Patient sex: M
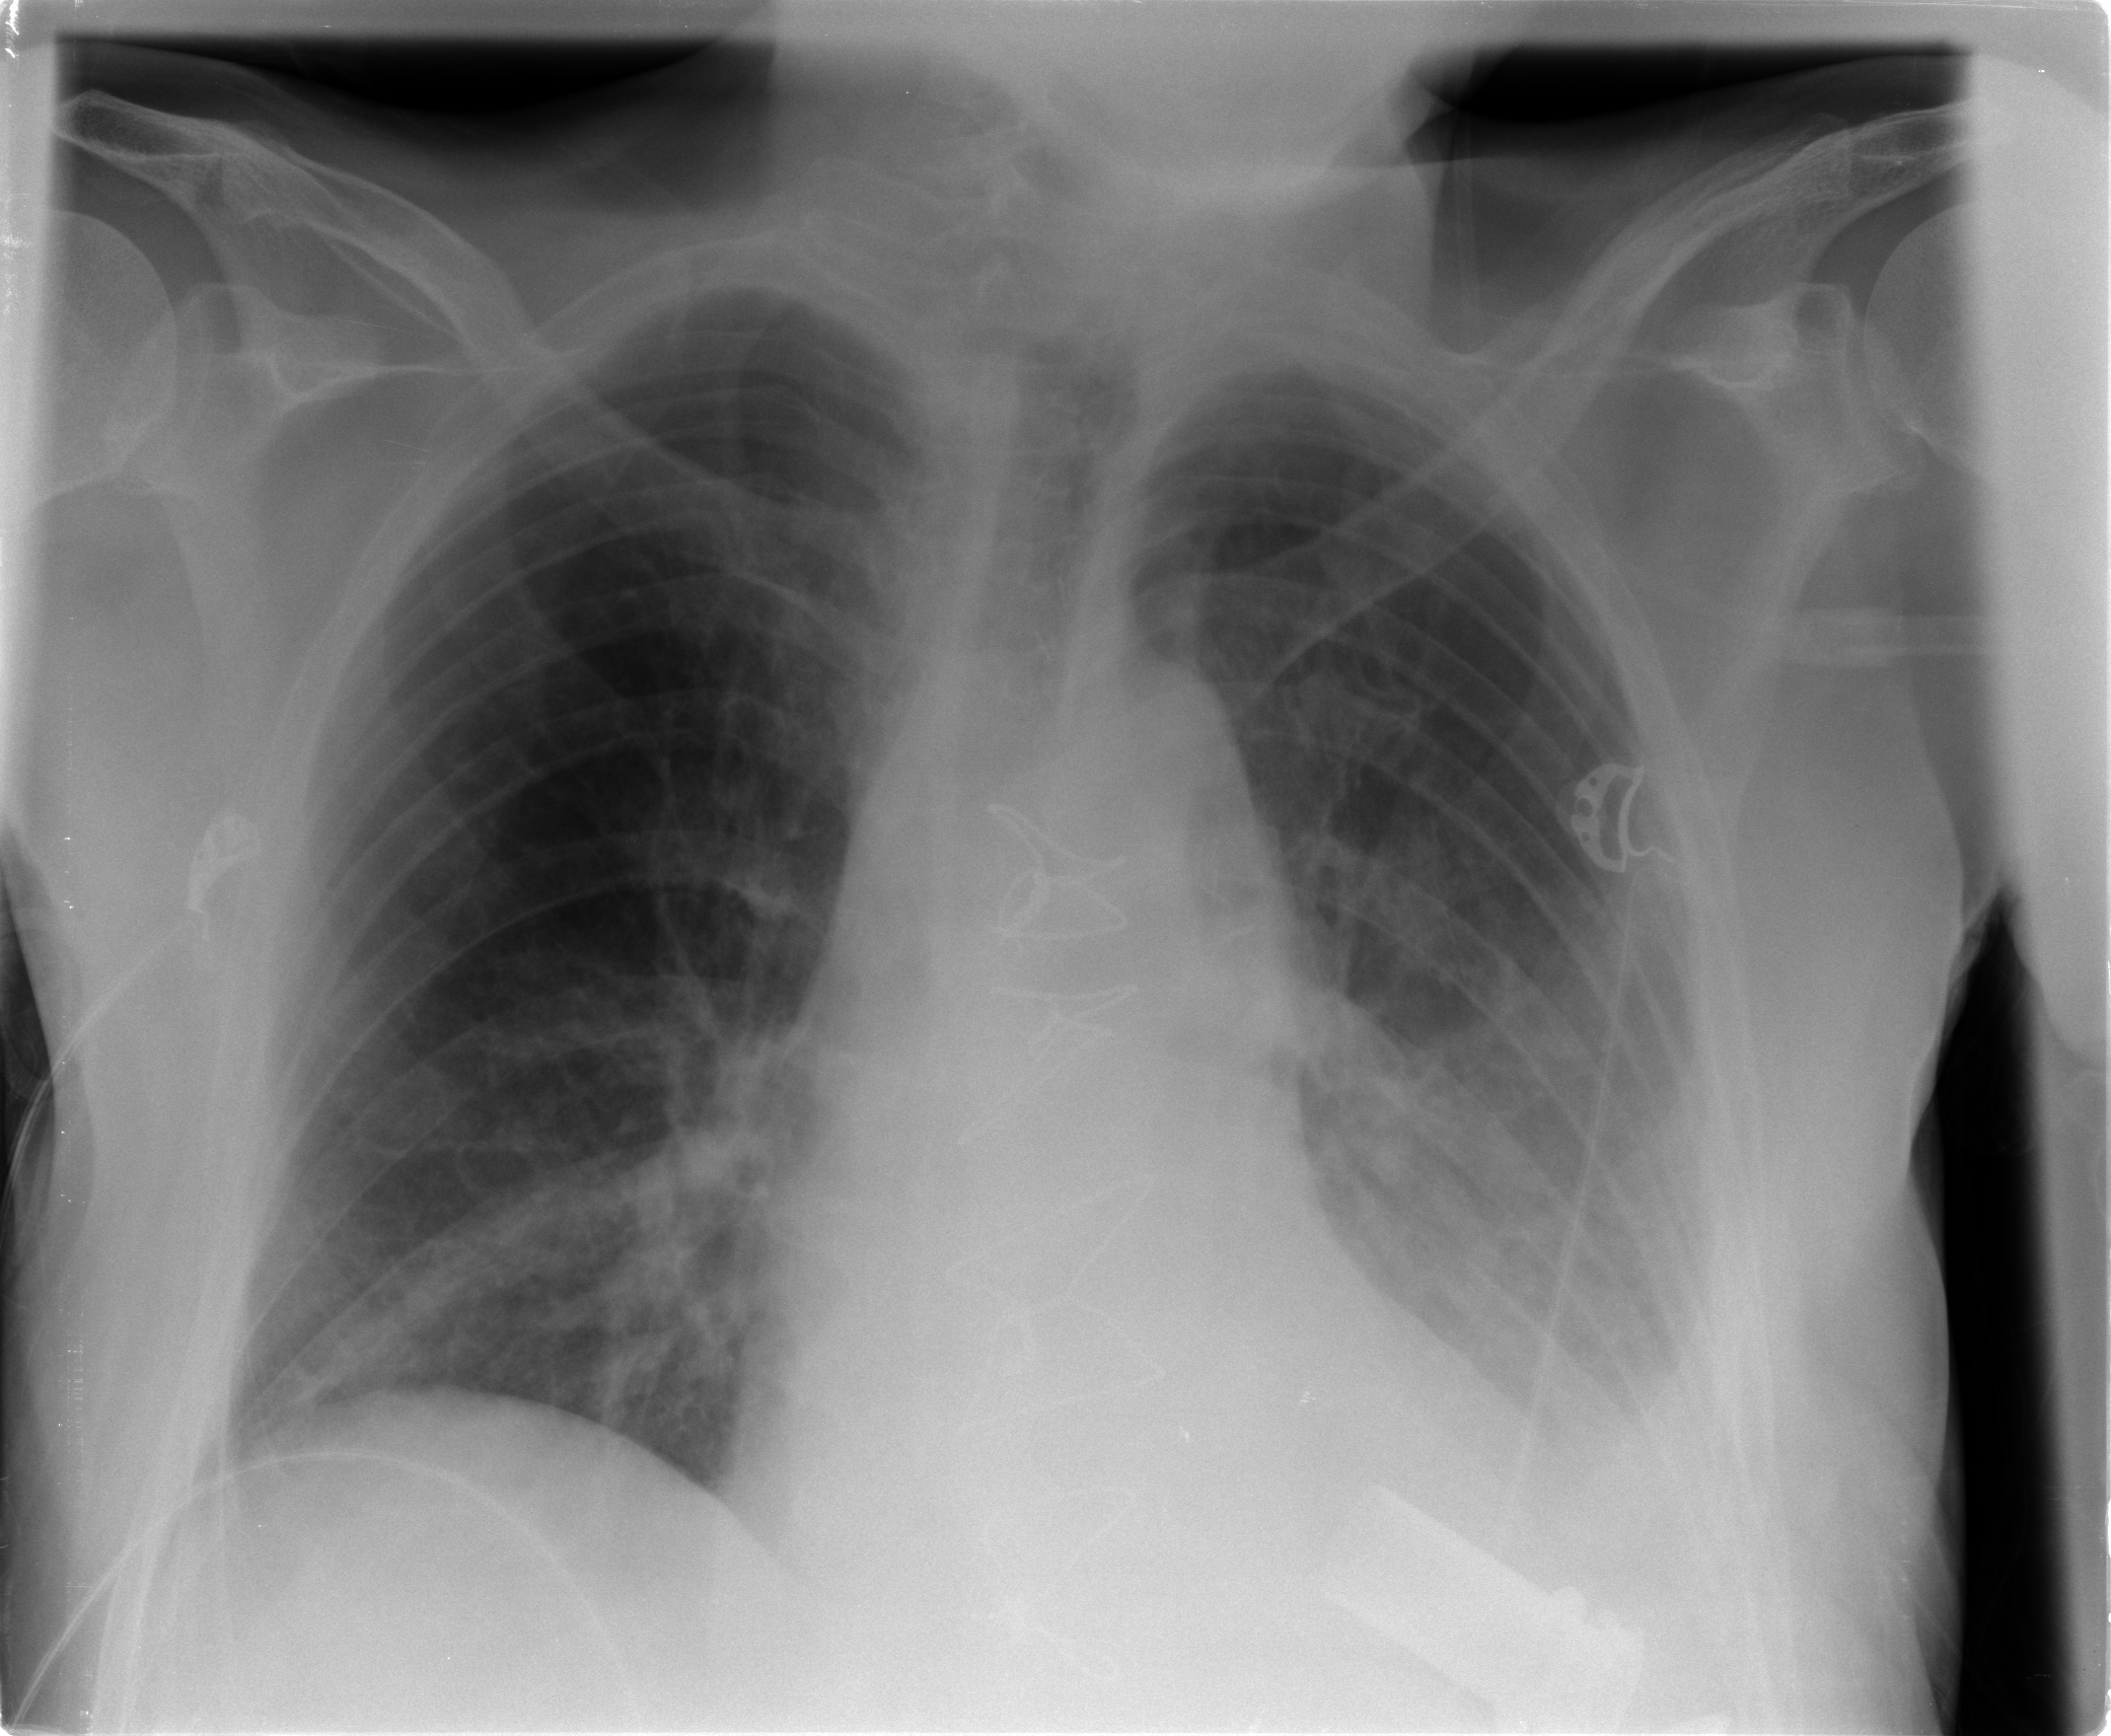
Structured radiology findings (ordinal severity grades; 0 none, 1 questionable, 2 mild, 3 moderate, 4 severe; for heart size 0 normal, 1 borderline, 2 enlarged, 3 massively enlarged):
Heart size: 0
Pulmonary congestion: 0
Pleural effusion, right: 0
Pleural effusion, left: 2
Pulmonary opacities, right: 0
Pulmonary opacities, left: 0
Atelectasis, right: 0
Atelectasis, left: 0